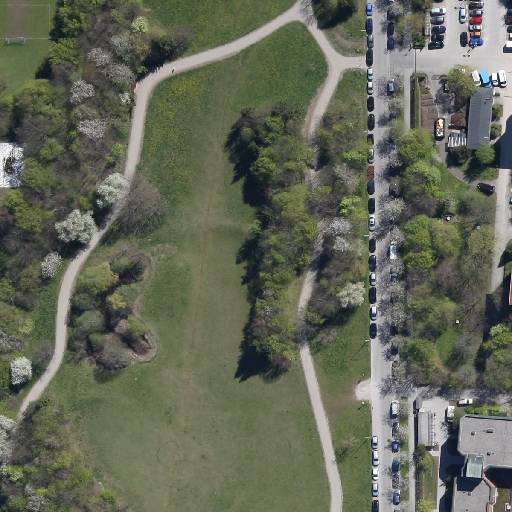
Referring expression: vehicle driving on the road